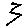
Label: zigzag